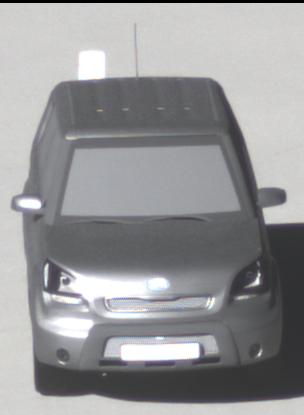
Make: KIA
Model: Soul 1.6
Detailed model: Soul (AM)
Model produced from: 2009/02
Model produced until: 2009/11
Doors: 5
Color: gray
Road condition: wet road
Daytime: morning or afternoon
Contrast: high contrast